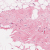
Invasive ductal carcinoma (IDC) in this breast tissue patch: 0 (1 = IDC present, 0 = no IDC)